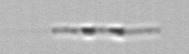
Label: Leptocylindrus